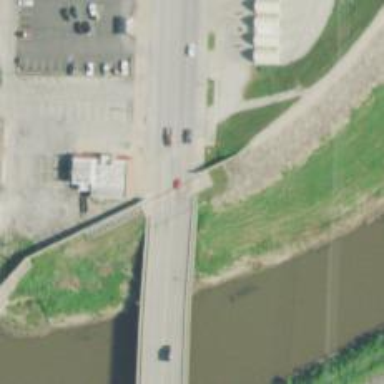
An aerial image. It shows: Footway on bridge.